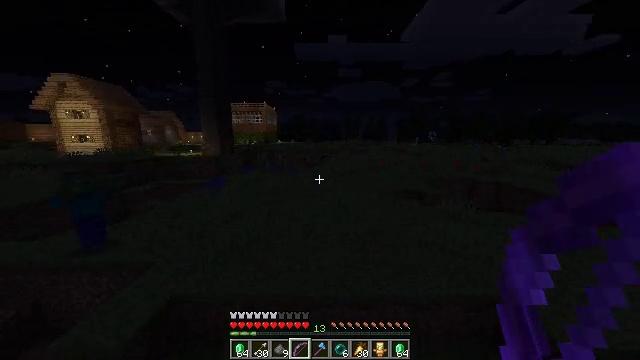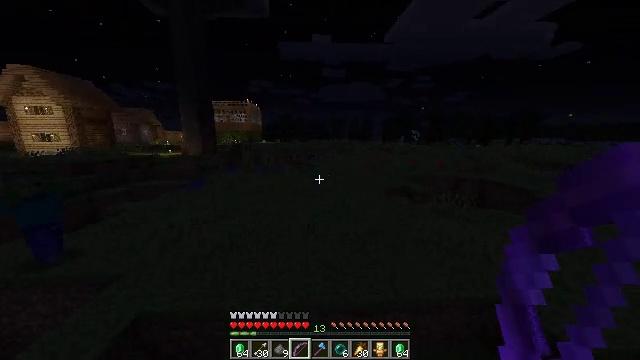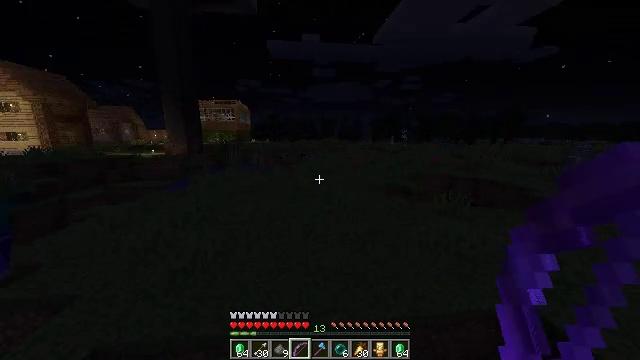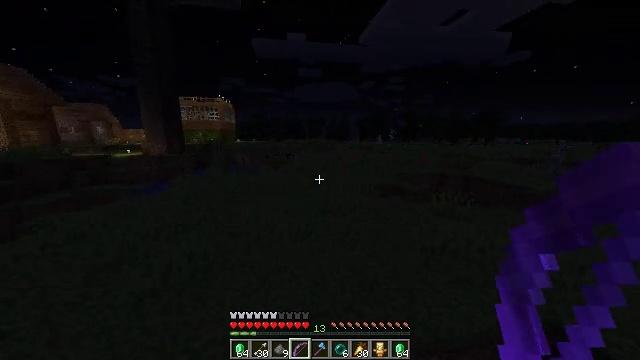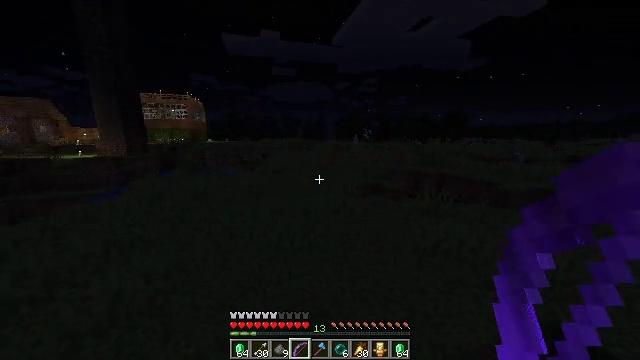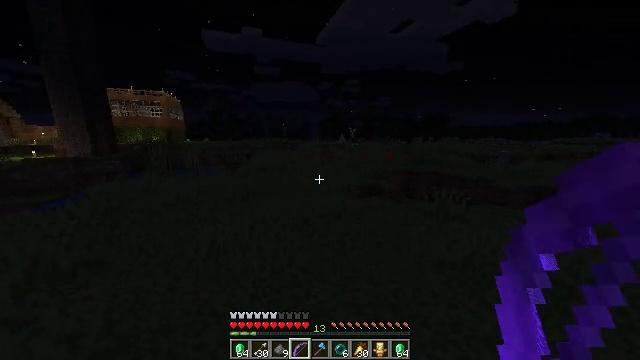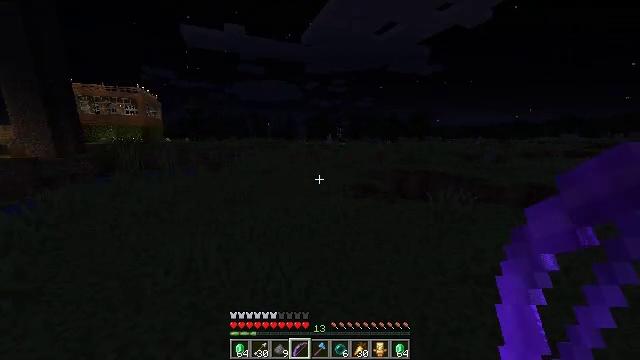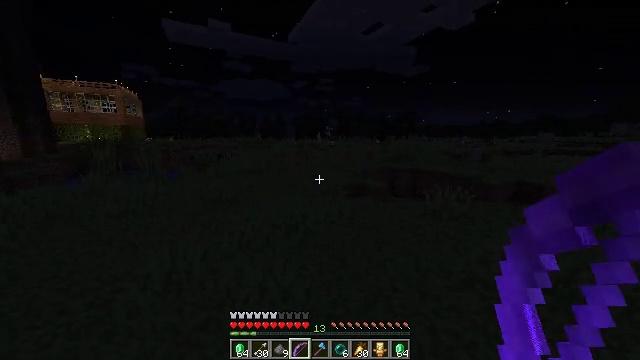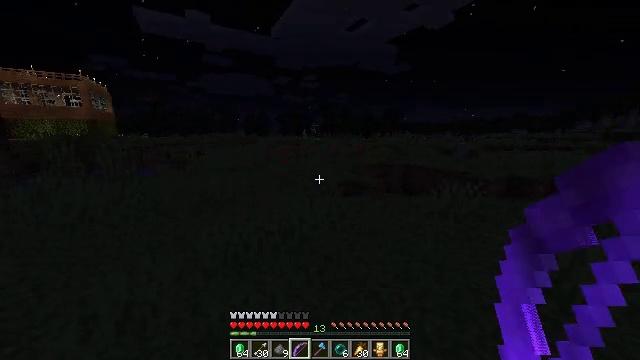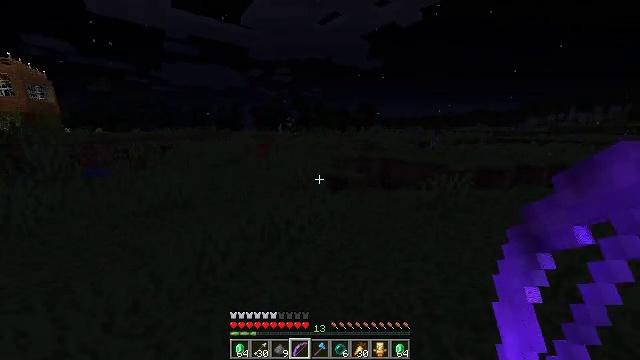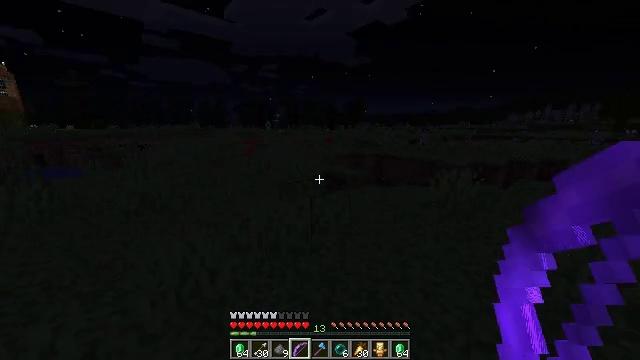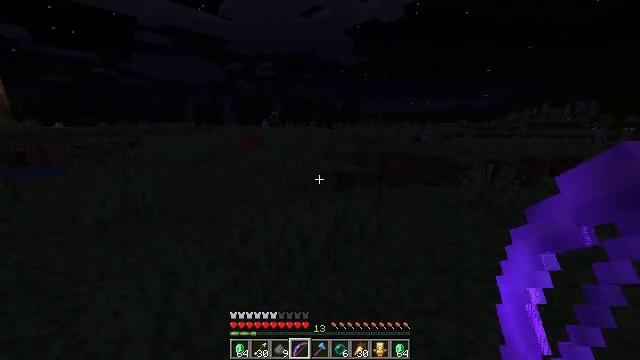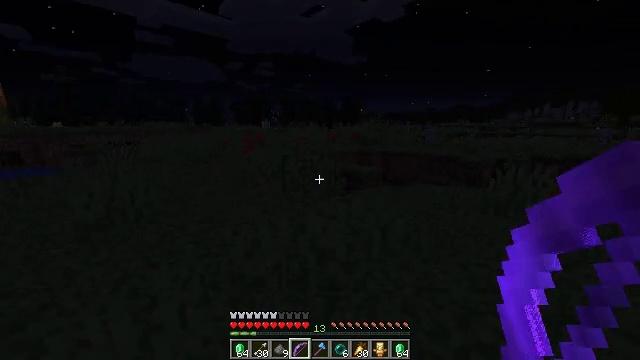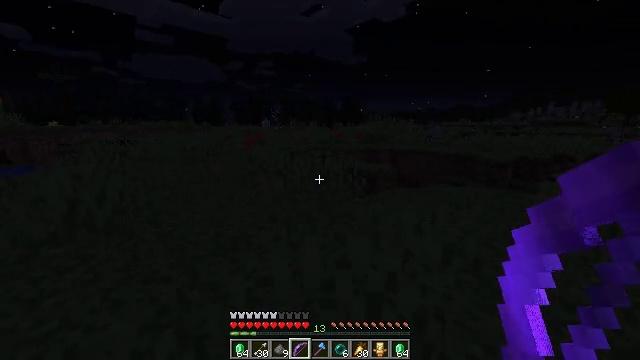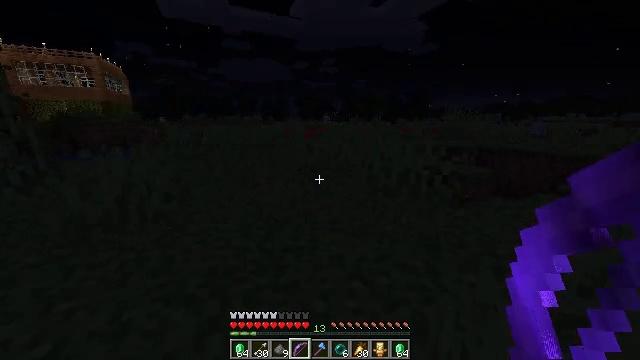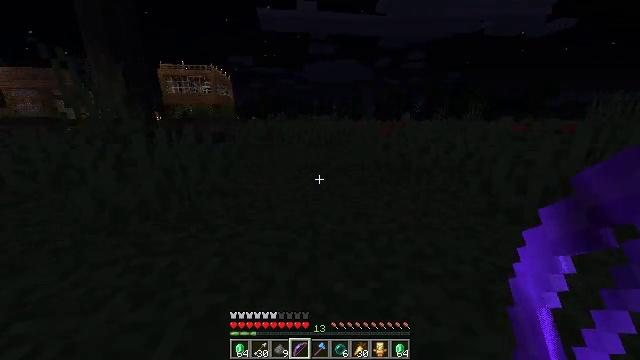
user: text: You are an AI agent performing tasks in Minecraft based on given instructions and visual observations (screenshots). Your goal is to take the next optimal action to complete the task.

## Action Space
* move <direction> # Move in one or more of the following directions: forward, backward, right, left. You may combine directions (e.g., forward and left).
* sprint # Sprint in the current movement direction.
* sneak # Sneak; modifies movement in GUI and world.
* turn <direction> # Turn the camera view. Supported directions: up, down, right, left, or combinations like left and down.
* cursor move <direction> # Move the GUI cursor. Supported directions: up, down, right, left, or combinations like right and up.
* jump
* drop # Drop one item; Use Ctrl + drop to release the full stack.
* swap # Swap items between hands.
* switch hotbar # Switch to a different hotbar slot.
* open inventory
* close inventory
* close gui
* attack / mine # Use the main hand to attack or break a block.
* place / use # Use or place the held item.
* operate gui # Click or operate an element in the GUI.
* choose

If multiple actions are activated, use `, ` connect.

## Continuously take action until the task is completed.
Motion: motion action
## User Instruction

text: Open the crafting table to craft a firework rocket.
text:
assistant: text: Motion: move forward, sprint, turn right, jump
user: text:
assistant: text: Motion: move forward, sprint, turn right, jump
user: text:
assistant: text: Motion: move forward, sprint, turn right, jump
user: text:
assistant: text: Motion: move forward, sprint, turn right, jump
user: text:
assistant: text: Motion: move forward, sprint, turn right, jump
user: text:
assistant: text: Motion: move forward, sprint, turn right, jump
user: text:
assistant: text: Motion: move forward, sprint, turn right, jump
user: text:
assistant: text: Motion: move forward, sprint, turn right, jump
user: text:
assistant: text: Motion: move forward, sprint, turn right and down, jump
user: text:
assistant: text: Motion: move forward, sprint, turn right, jump
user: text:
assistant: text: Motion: move forward, sprint, jump
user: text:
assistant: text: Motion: move forward, sprint, jump
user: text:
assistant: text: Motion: move forward, sprint, jump
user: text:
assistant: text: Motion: move forward, sprint, turn left, jump
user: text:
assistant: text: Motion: move forward, sprint, turn left, jump
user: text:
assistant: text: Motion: move forward, sprint, turn left, jump
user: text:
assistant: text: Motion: move forward, sprint, jump
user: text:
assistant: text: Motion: move forward, sprint, turn right and up, jump
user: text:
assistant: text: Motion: move forward, sprint, jump
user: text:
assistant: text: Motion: move forward, sprint, jump
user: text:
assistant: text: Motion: move forward, sprint, jump
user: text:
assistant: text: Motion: move forward, sprint, turn right, jump
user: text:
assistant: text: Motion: move forward, sprint, turn right, jump
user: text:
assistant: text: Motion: move forward, sprint, turn right, jump
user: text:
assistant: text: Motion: move forward, sprint, turn right, jump
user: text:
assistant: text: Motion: move forward, sprint, turn right, jump
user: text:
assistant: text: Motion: move forward, sprint, jump
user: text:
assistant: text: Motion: move forward, sprint, jump
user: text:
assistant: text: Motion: move forward, sprint, jump
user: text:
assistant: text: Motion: move forward, sprint, jump